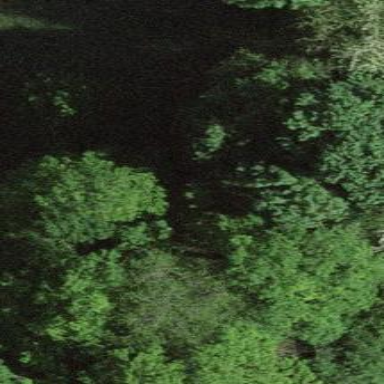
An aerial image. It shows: Forest area.